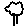
Label: tree